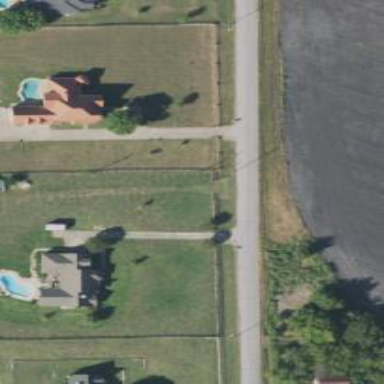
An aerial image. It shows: Driveway.